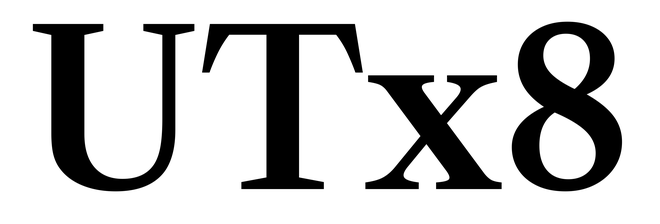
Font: LibreCaslonText_SemiBold